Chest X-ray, PA view. Patient: 55 years old, sex M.
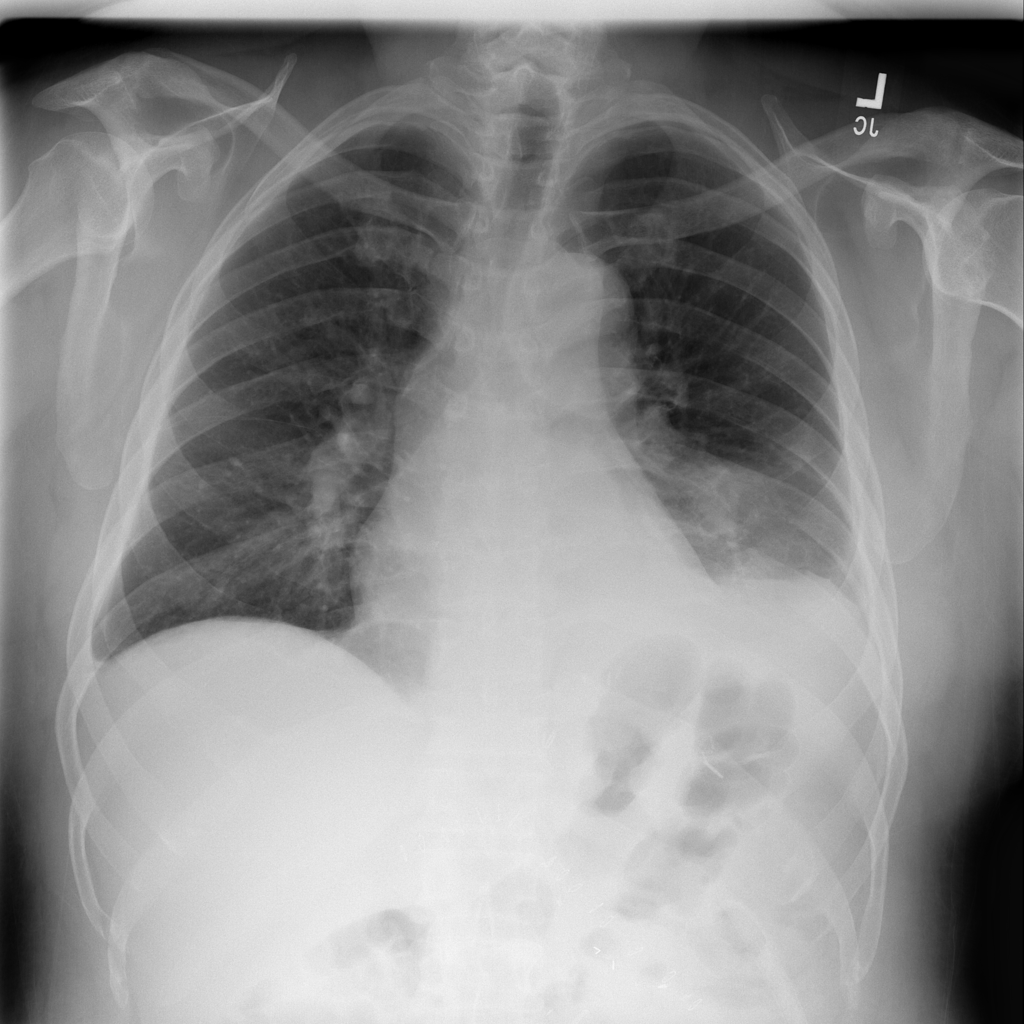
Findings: Effusion, Infiltration